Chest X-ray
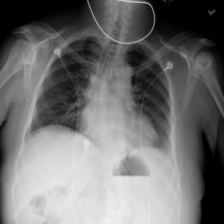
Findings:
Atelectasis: negative
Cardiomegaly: negative
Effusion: negative
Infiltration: negative
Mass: negative
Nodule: negative
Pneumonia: negative
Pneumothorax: negative
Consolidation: negative
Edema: negative
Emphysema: negative
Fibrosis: negative
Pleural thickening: negative
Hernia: negative